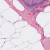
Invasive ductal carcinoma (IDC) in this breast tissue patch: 0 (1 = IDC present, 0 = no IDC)